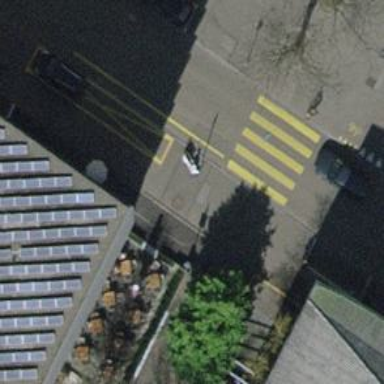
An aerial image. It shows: Unmarked crossing with traffic calming table on the road.